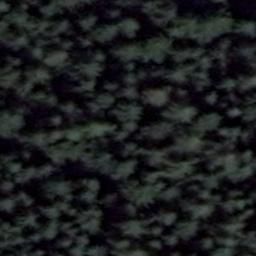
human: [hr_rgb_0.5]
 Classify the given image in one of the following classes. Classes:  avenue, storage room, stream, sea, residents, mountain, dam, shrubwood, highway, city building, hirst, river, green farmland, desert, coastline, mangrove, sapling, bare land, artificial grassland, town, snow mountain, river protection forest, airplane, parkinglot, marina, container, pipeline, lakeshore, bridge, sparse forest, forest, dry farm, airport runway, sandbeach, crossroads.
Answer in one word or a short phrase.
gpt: forest